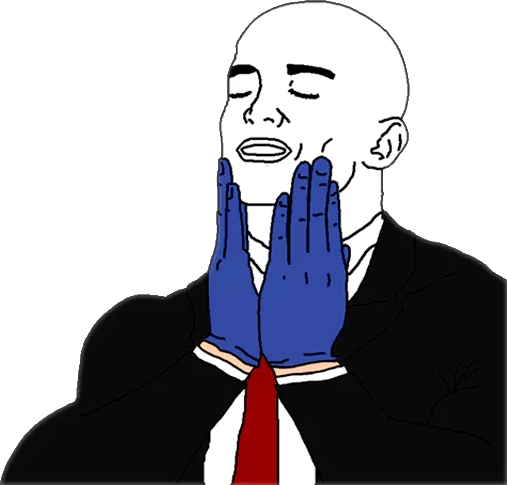
Label: 5_Feels_Good